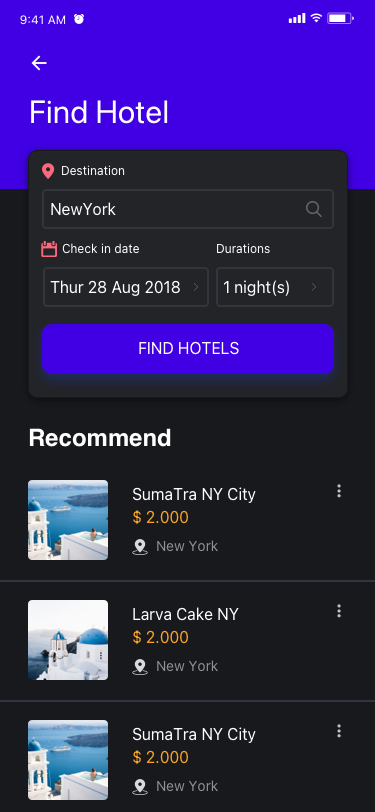
Text in this UI design:
UI Text/Heading/H4/Hightlight
Find Hotel
Destination
Check in date
Durations
NewYork
Thur 28 Aug 2018
1 night(s)
FIND HOTELS
Recommend
SumaTra NY City
$ 2.000
New York
Comment
SumaTra NY City
$ 2.000
New York
Comment
Larva Cake NY
$ 2.000
New York
Comment
9:41 AM